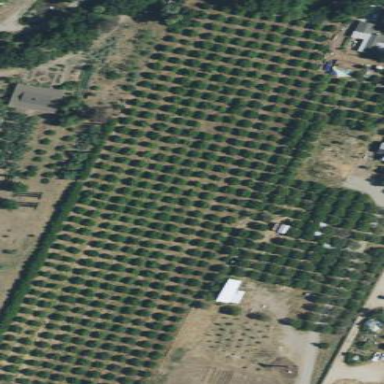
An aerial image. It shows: Orchard.